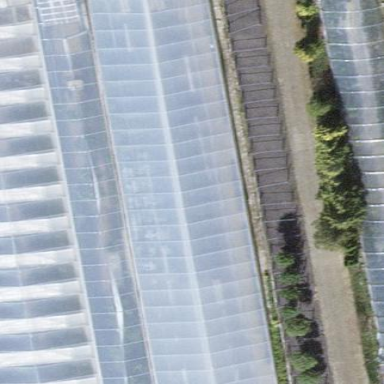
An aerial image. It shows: Greenhouse.